Question: So I have a table, and I'm trying to get the SUM(activity_weight) WHERE activity_typeid is unique.
Each competition has an unlimited amount of activity_typeid's.
As you can see in my code below, I wonder if there is some SQL function to find the SUM of something WHERE the id is unique for example?
THANKS FOR ANY HELP IN ADVANCE!
I've attached a photo of my table and desired output below

'''
SELECT a.userid, u.name, u.profilePic ,
SUM(activity_weight) AS totalPoints ,
//sum the points when the activity_typeid is unique and make an extra column for each of those sums
SUM(CASE WHEN activity_typeid //is unique// THEN activity_weight ELSE NULL END) AS specific_points ,
FROM activity_entries a INNER JOIN users1 u ON u.id = a.userid
WHERE competitionId = '$competitionId' GROUP BY a.userid ORDER BY totalPoints
'''
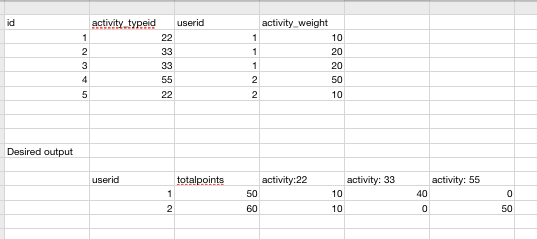
Answer: From the image it looks like you want a pivot, I believe in MySQL you achieve this by doing
'''
SELECT a.userid, u.name, u.profilePic,
SUM(activity_weight) total_points,
SUM(CASE WHEN activity_typeid=22 THEN activity_weight ELSE 0 END) activity22,
SUM(CASE WHEN activity_typeid=33 THEN activity_weight ELSE 0 END) activity33,
SUM(CASE WHEN activity_typeid=55 THEN activity_weight ELSE 0 END) activity55
FROM activity_entries a
INNER JOIN users1 u ON u.id = a.userid
WHERE competitionId = '$competitionId'
GROUP BY a.userid
ORDER BY totalPoints
'''
Edit for comments: there may be some syntax errors in the following but the idea is to create the sql dynamically and then execute it
'''
-- generate sql for pivoted columns
SET @sql = NULL;
SELECT
GROUP_CONCAT(DISTINCT
CONCAT(
'SUM(CASE WHEN activity_typeid=',activity_typeid,
' THEN activity_weight ELSE 0 END) AS activity_', activity_typeid,
)
) INTO @sql
FROM activity_entries;
-- place above in full select query
-- n.b. the '$competitionId' could be a problem my MySQL is not v. good
SET @sql = CONCAT('SELECT a.userid, u.name, u.profilePic,
SUM(activity_weight) total_points,', @sql,
'FROM activity_entries
JOIN users1 u ON u.id = a.userid
WHERE competitionId = ''$competitionId''
GROUP BY a.userid, u.name, u.profilePic
ORDER BY totalPoints');
-- execute the dynamic sql
PREPARE stmt FROM @sql;
EXECUTE stmt;
DEALLOCATE PREPARE stmt;
'''